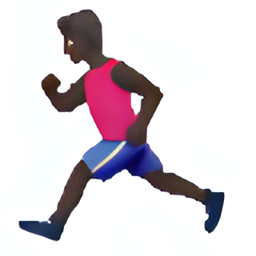
Name: runner
Emoji: 🏃🏿
Group: People & Body
Sub-group: person-activity